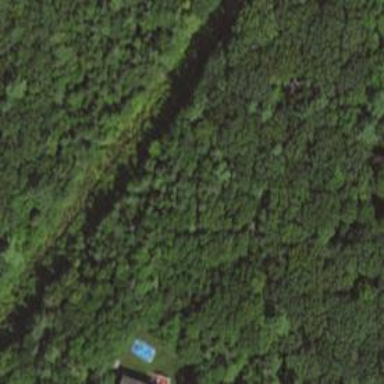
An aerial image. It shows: Path.